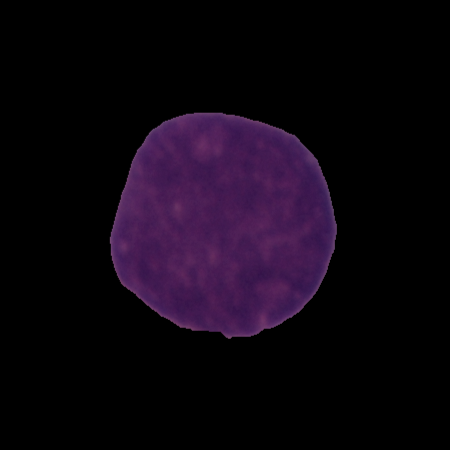
Label: cancer